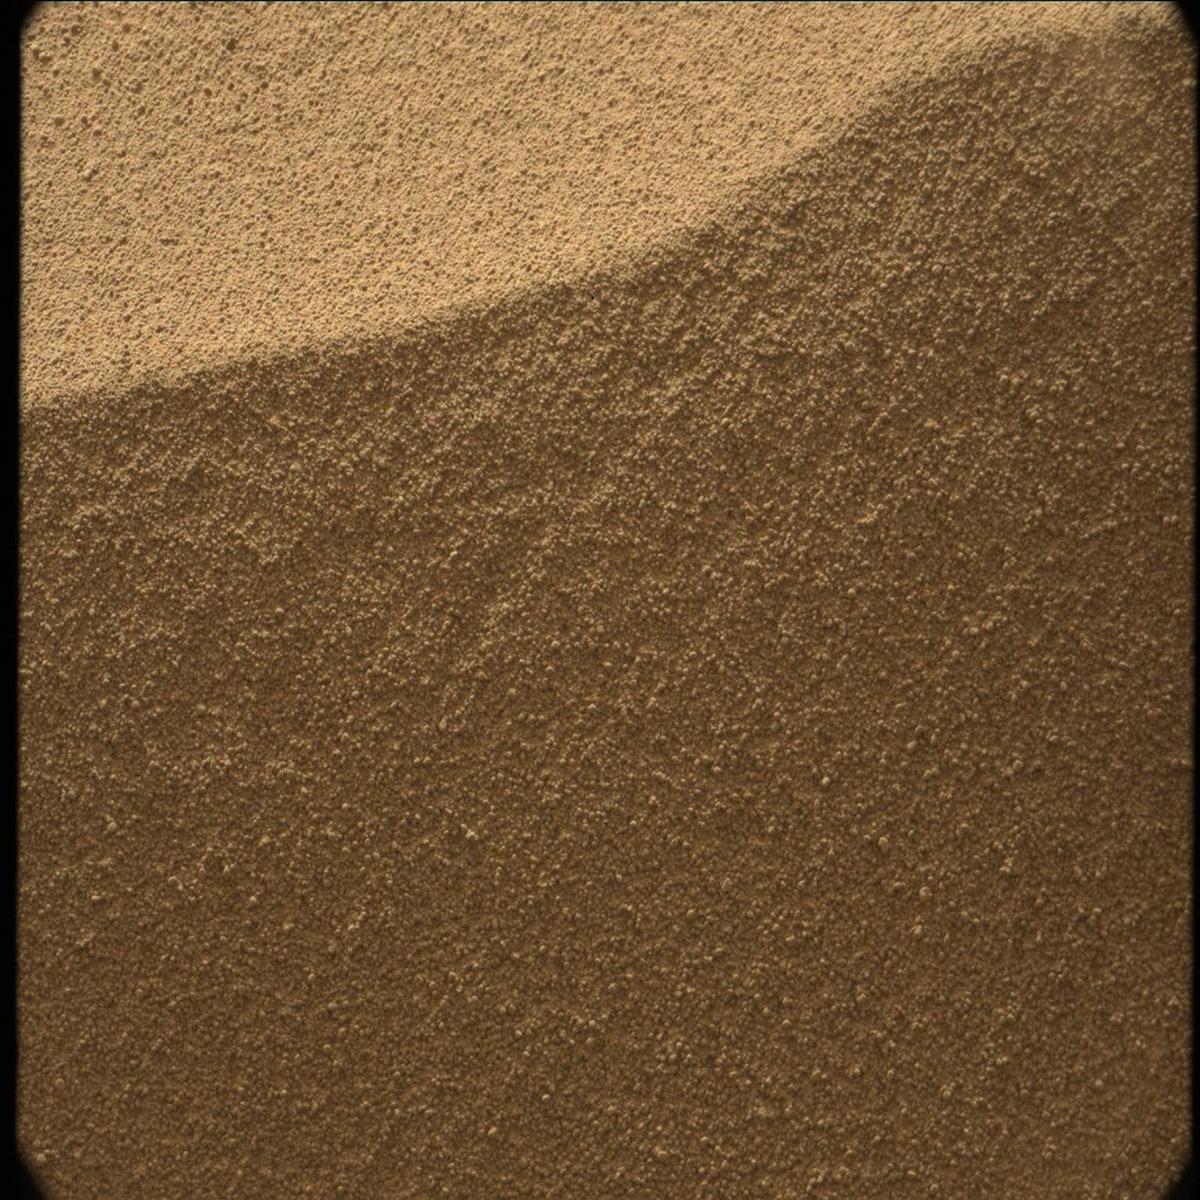
Terrain classes present: Sand / Soil